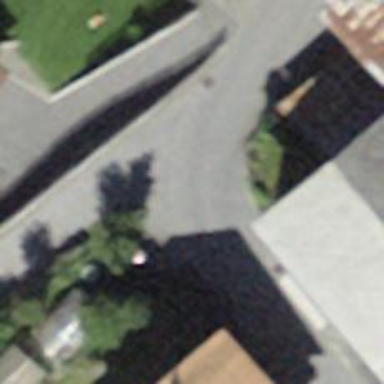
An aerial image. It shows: Residential road with asphalt surface. The road has grade1 tracktype and no sidewalk.